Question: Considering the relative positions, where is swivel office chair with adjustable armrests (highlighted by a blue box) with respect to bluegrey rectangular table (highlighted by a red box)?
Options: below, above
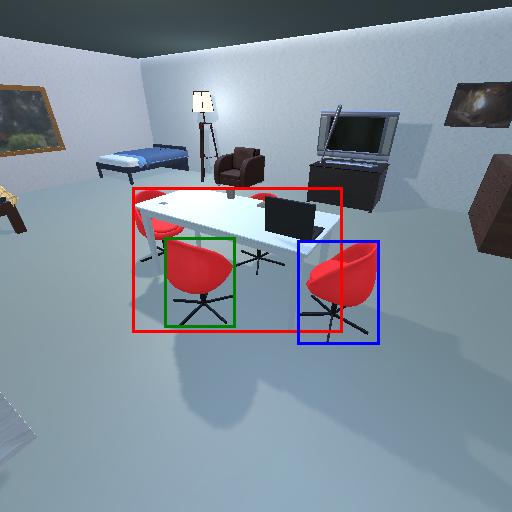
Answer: below